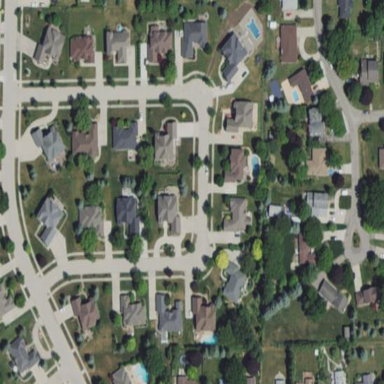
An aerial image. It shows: This residential area consists of single-family homes.